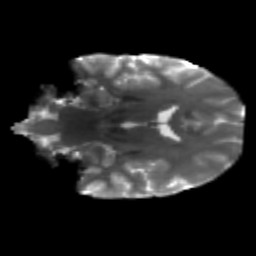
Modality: T2w
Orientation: coronal
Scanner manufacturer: siemens
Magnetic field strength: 3 T
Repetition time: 4.16 s
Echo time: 0.0806 s